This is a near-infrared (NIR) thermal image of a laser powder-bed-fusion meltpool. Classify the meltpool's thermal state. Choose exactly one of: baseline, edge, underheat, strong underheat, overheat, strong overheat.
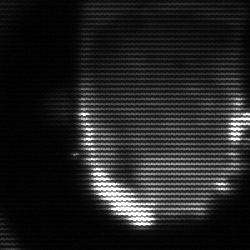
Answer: baseline